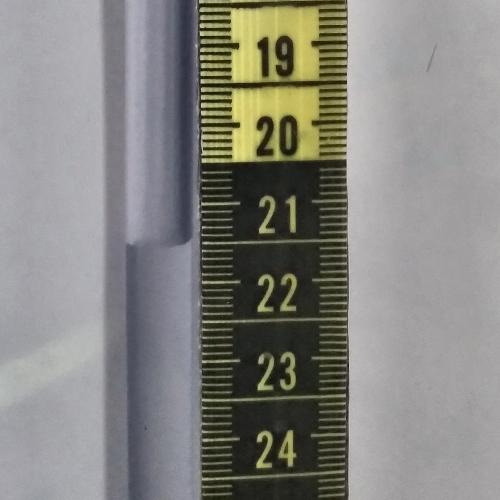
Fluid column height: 21.5 cm